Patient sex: M
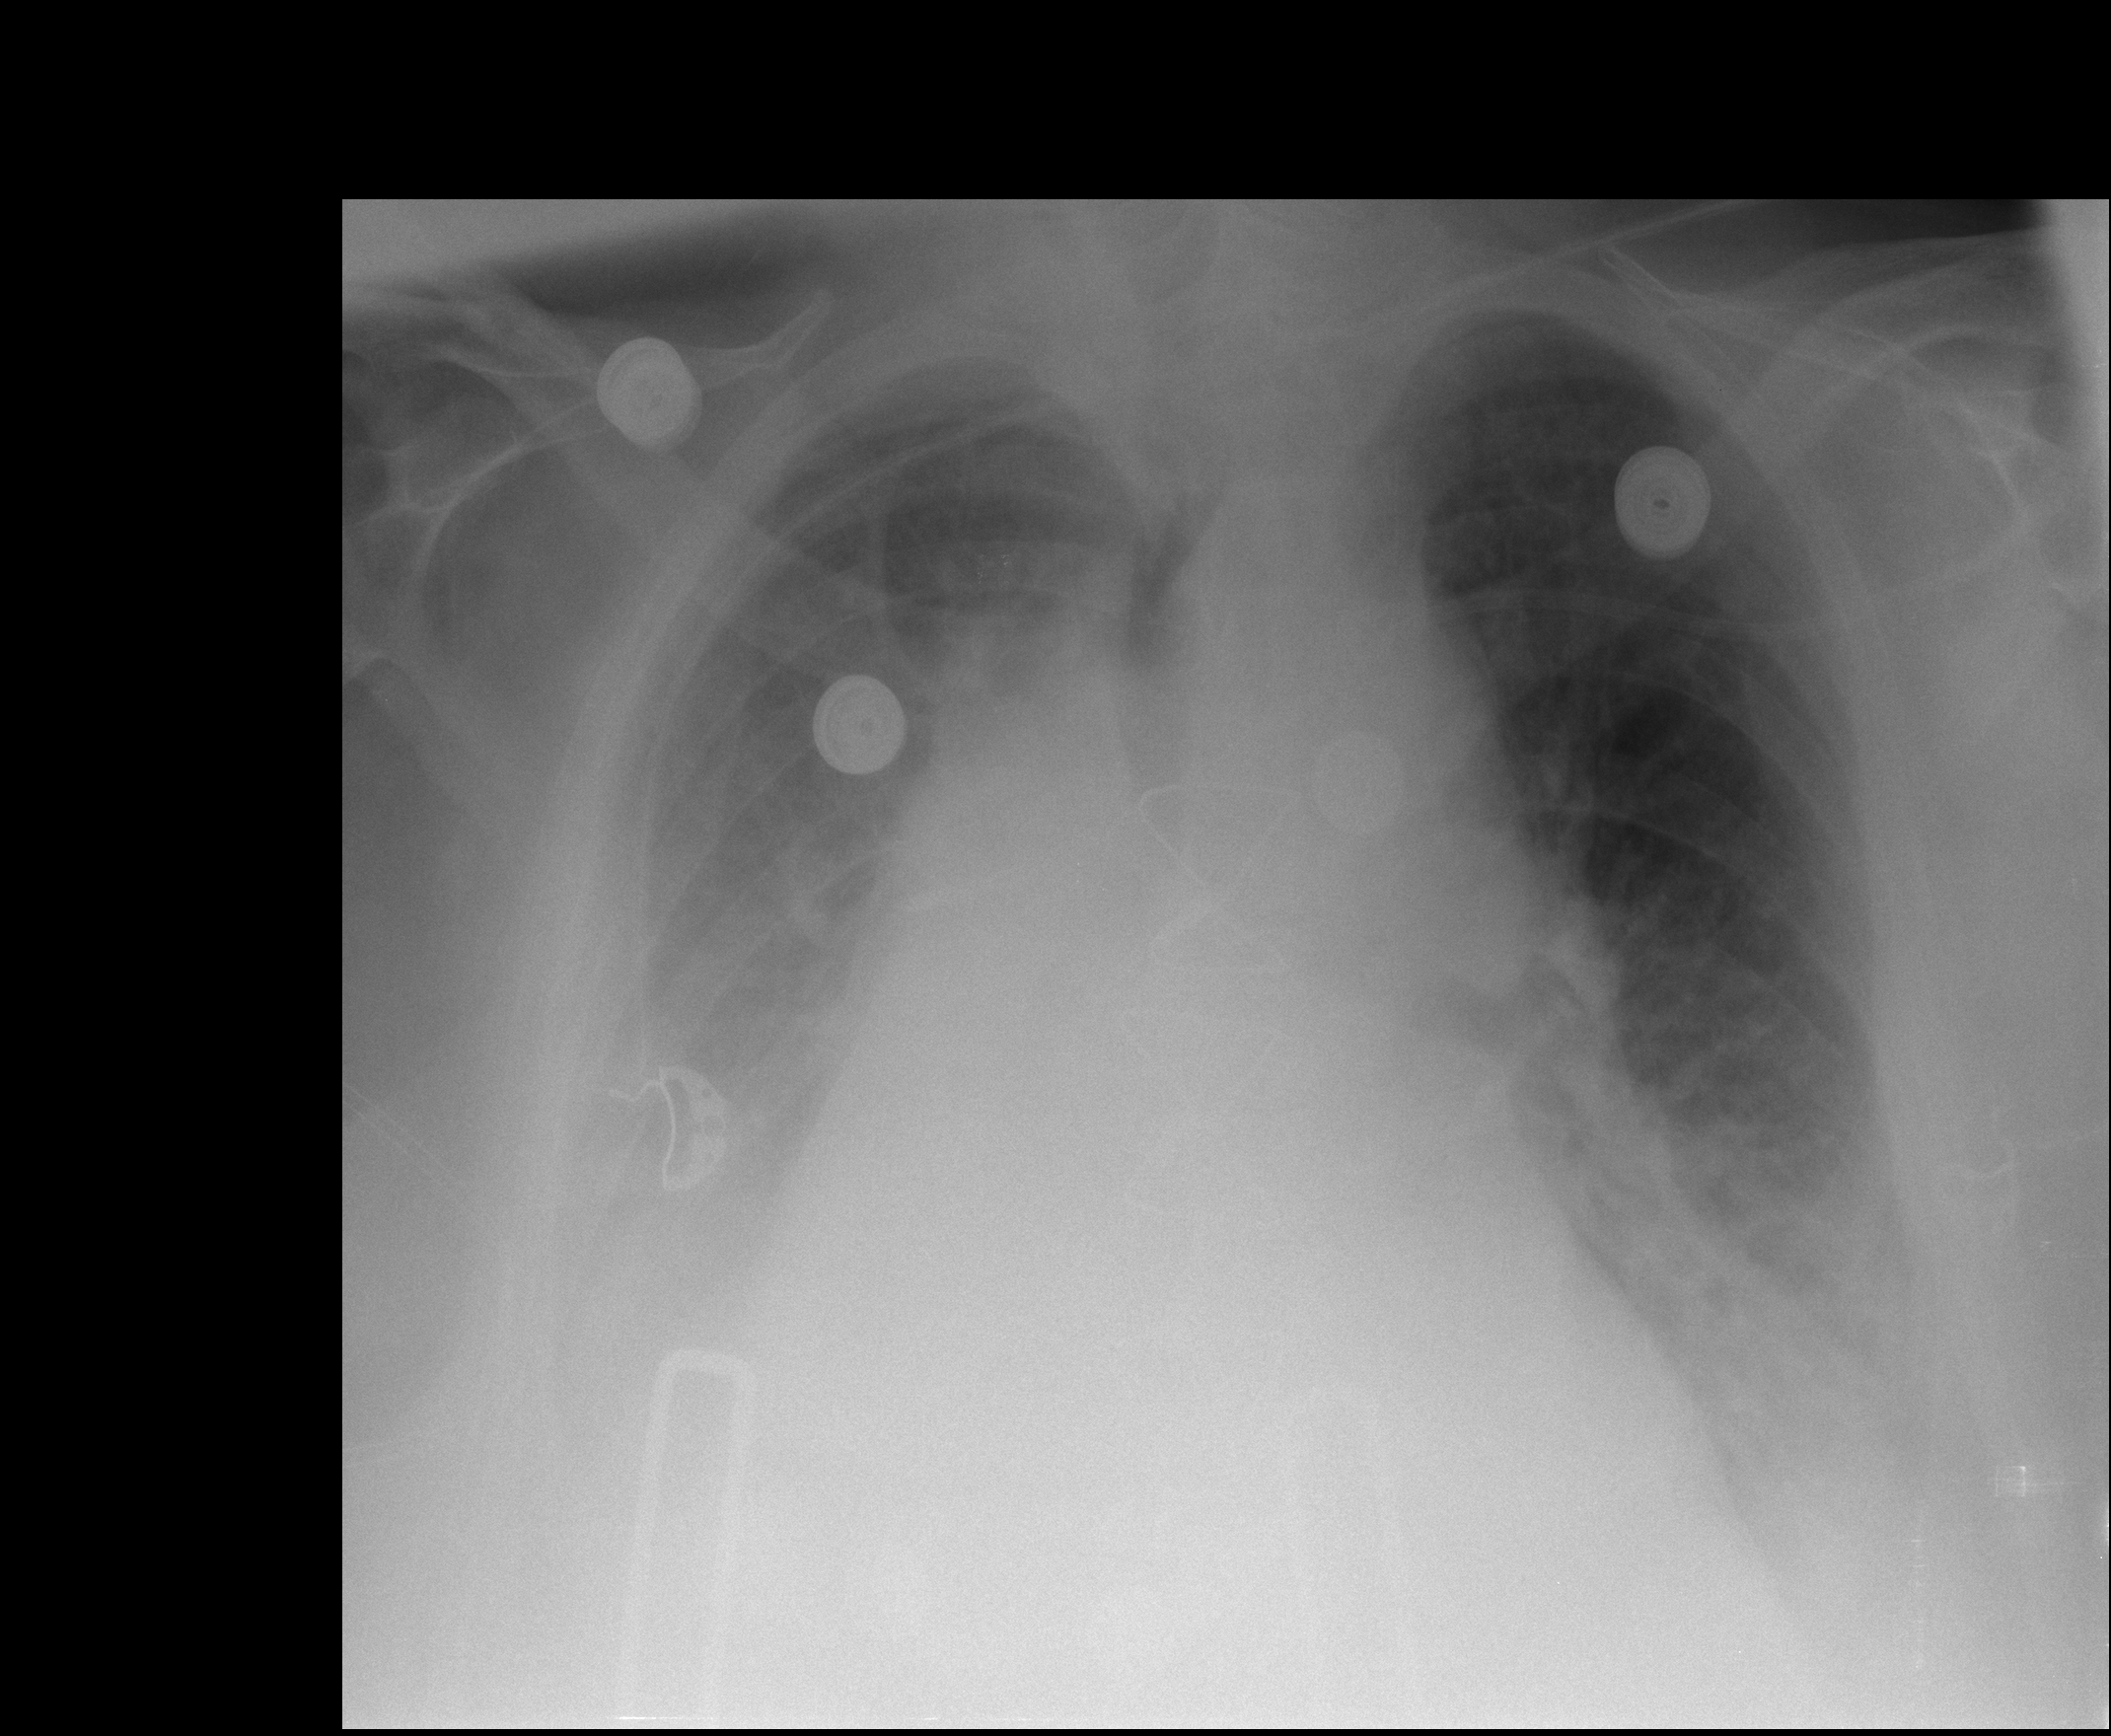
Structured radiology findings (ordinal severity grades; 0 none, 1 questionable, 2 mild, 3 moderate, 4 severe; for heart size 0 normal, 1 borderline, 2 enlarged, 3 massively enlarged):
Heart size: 2
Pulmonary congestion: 2
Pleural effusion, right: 2
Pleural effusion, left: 2
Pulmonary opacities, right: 0
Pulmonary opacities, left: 0
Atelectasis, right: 2
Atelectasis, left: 2